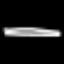
Label: line